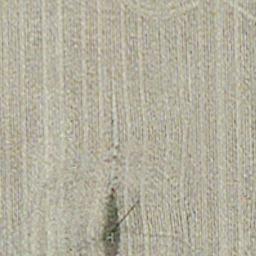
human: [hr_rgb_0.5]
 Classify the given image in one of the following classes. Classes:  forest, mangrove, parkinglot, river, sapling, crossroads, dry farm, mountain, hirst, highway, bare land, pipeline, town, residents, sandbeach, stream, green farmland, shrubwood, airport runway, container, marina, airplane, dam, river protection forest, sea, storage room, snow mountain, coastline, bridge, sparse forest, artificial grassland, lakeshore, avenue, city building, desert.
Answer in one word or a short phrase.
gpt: dry farm